Question: I noticed @javadoc view in my eclipse. Could you please tell me what is the use of this and how to use it.

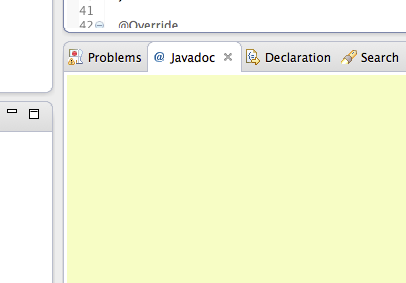
Answer: Eclipse actually does provide decent tools for creating your own JavaDoc, which is a good idea, as then others who have to use your code will have the ability to see what it does.
- There is a keyboard shortcut for adding a block for a class or method (on Mac it's Command-Shift-J I think, but search Javadoc in the key mappings.- You can define templates for adding things like links, which are pretty important, that make creation of JavaDoc go very quickly- When you document in Eclipse, it is intelligent enough to point to existing docs, so say you make an interface, you document the methods in the interface, then inside each implementer, if you created them after the interface, you will get a block that points you back to the interface
When you have added your own, or other people on your team have, this view let's you see what that will look like, so it's got a dual purpose: for making it easier to read the markup of others' JavaDoc, and for previewing your own.